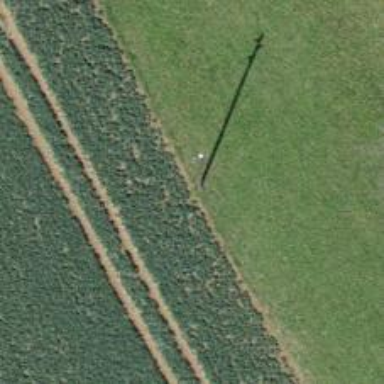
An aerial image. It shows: Power pole.